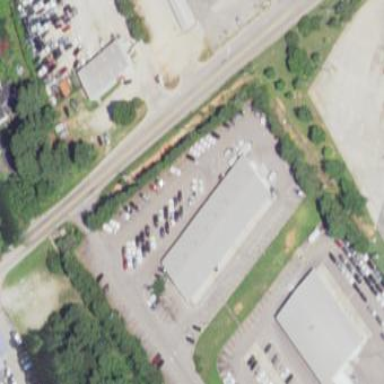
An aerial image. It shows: Commercial building.